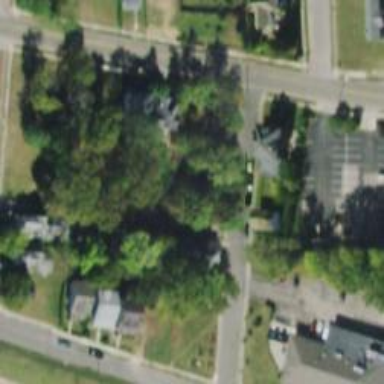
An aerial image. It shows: Alley classified as service road.